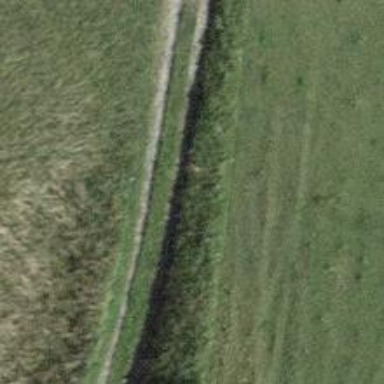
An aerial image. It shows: Track with grade 4 tracktype.